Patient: sex M, age 65
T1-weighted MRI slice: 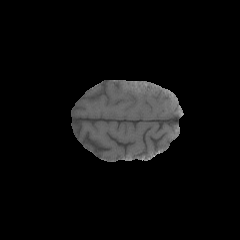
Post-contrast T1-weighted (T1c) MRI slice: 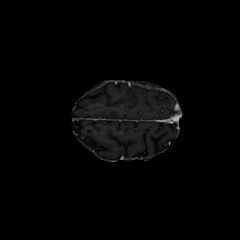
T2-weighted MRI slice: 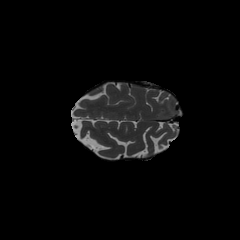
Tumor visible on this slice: no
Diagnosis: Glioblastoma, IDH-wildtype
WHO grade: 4